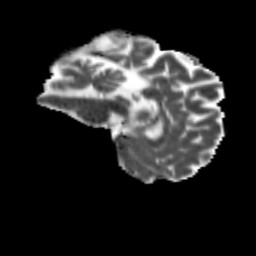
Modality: MD
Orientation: sagittal
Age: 49
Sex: female
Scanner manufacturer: siemens
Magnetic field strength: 3 T
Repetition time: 4.71 s
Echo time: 0.0906 s